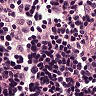
Metastatic tissue present: no